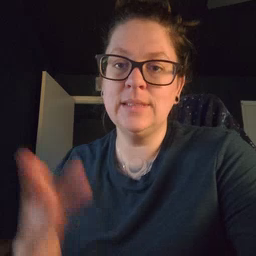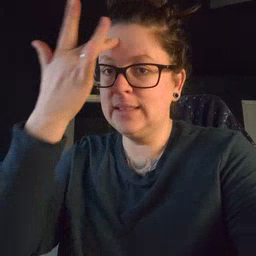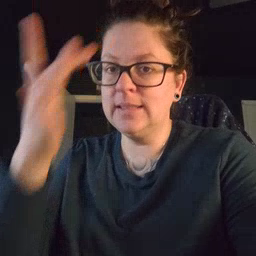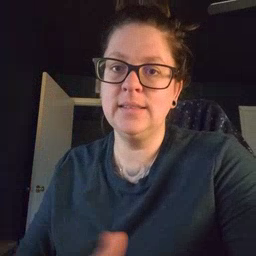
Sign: sick